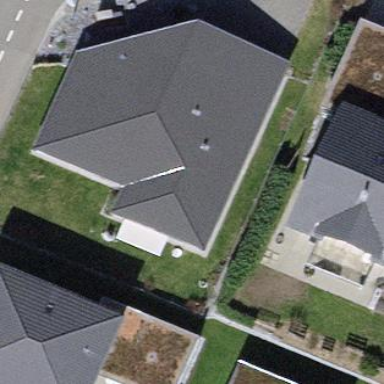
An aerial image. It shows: Detached building with pyramidal roof shape.